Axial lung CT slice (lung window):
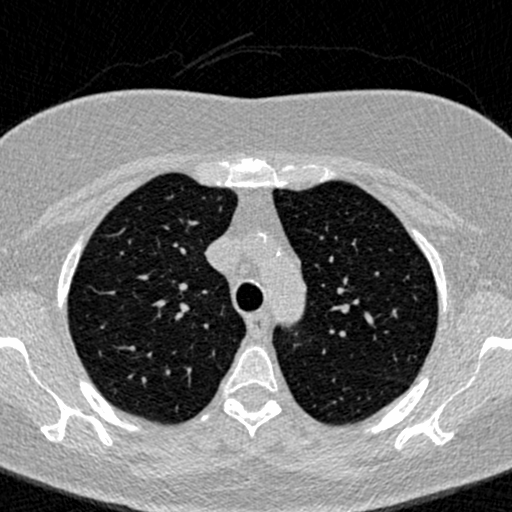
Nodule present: no